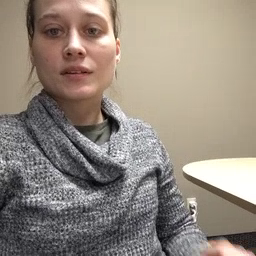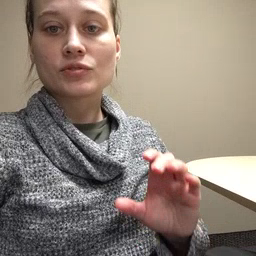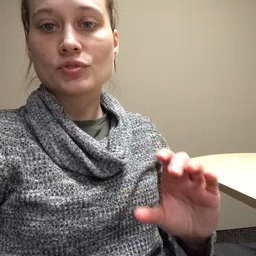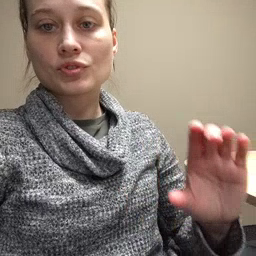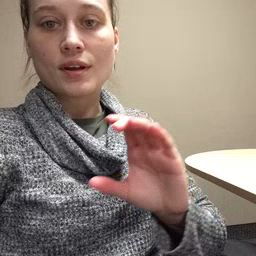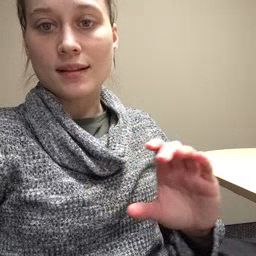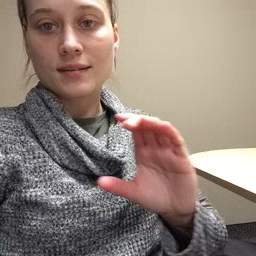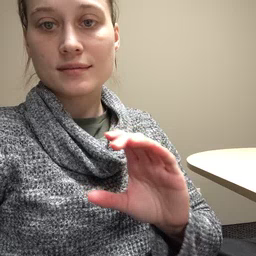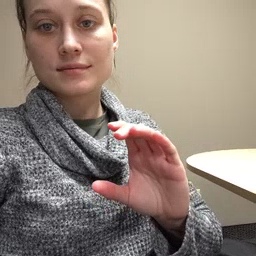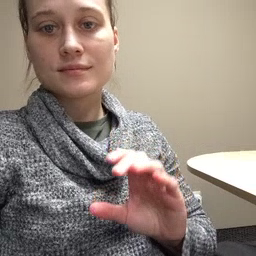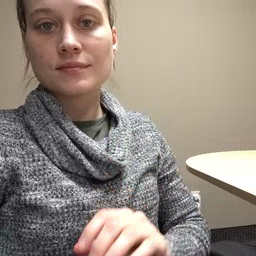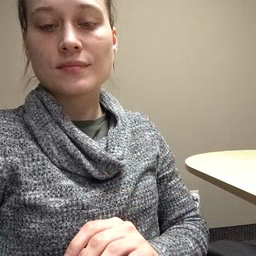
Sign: chocolate